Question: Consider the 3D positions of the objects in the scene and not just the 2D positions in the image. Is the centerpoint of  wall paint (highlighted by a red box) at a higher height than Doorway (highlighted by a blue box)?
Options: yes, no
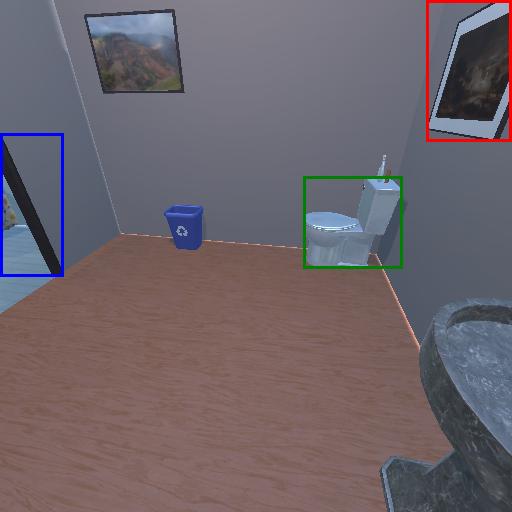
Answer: yes